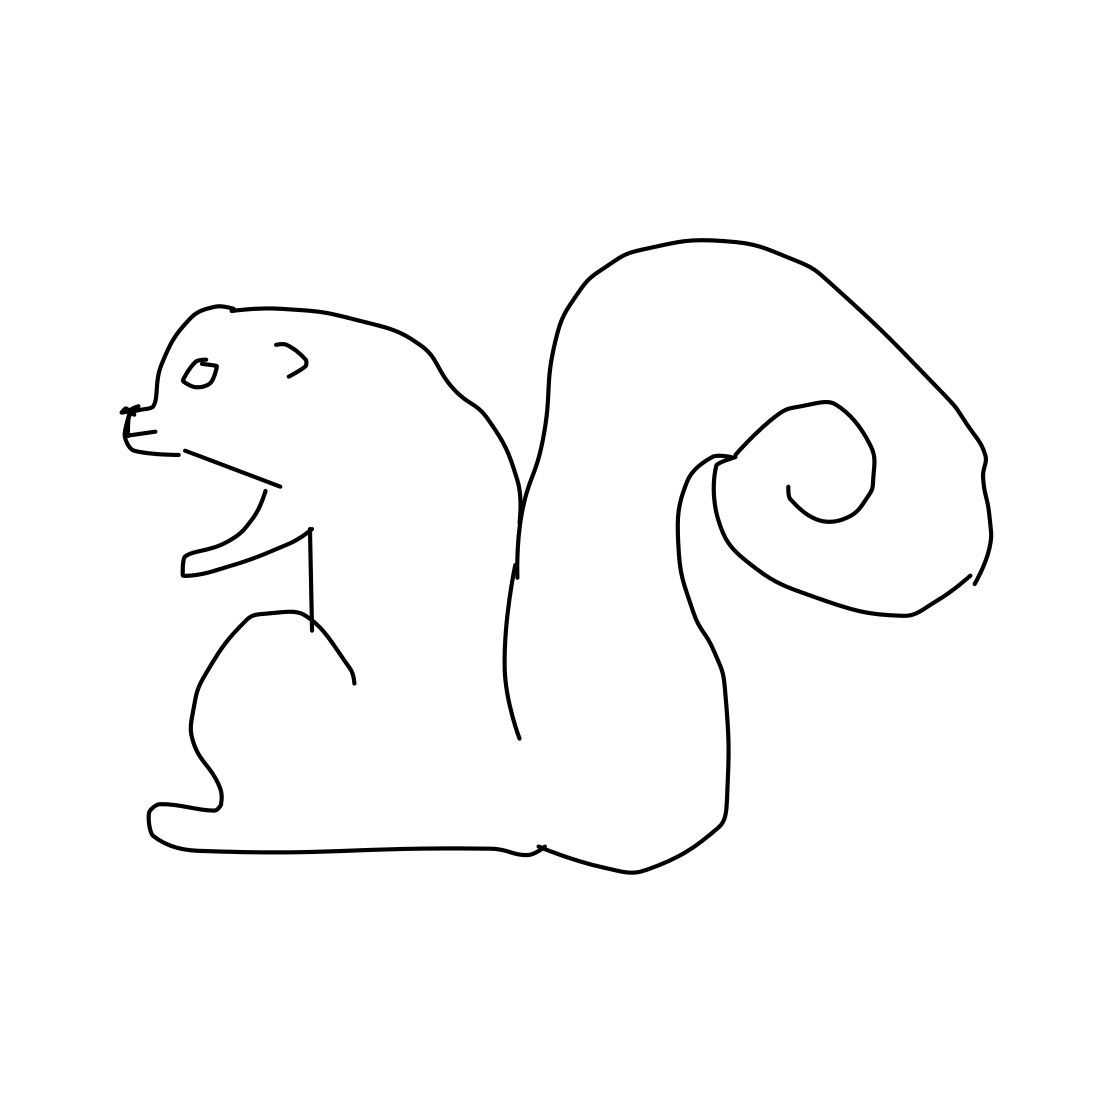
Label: squirrel